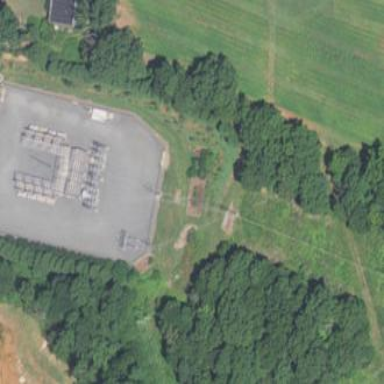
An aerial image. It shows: Distribution level power substation surrounded by fence.